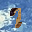
Label: 7